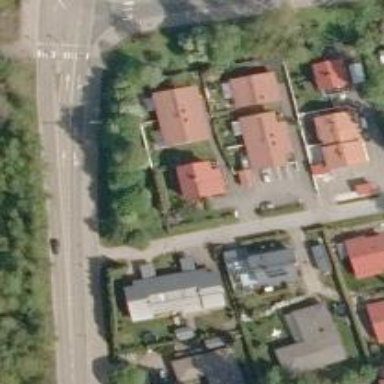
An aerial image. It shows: Cycleway.